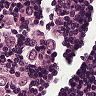
Metastatic tissue present: yes